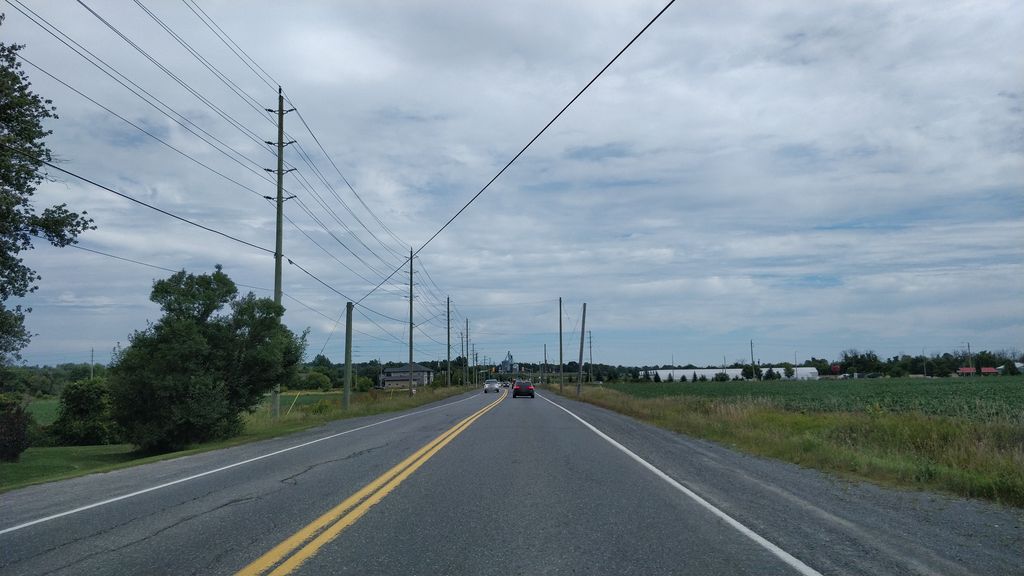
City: ottawa-gatineau